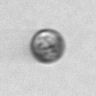
Label: Dinophyceae